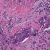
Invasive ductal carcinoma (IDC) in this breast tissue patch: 1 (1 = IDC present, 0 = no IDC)